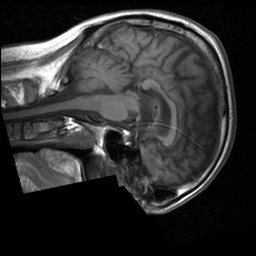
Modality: T1w
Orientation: sagittal
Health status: ill
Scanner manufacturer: siemens
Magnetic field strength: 1.5 T
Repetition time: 0.4 s
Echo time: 0.014 s